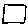
Label: square